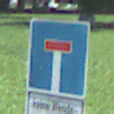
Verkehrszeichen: Sackgasse
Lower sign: HinweisGeaenderteVorfahrtVerkehrsfuehrungVerkehrsregelung3
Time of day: Midday
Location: Outdoor (Nature)
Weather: Clear
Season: Summer
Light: Natural